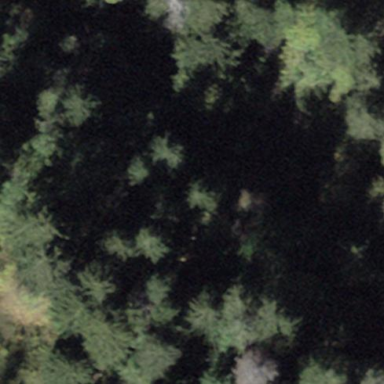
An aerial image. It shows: Forest area.